Question: Count the number of objects in the diagram.
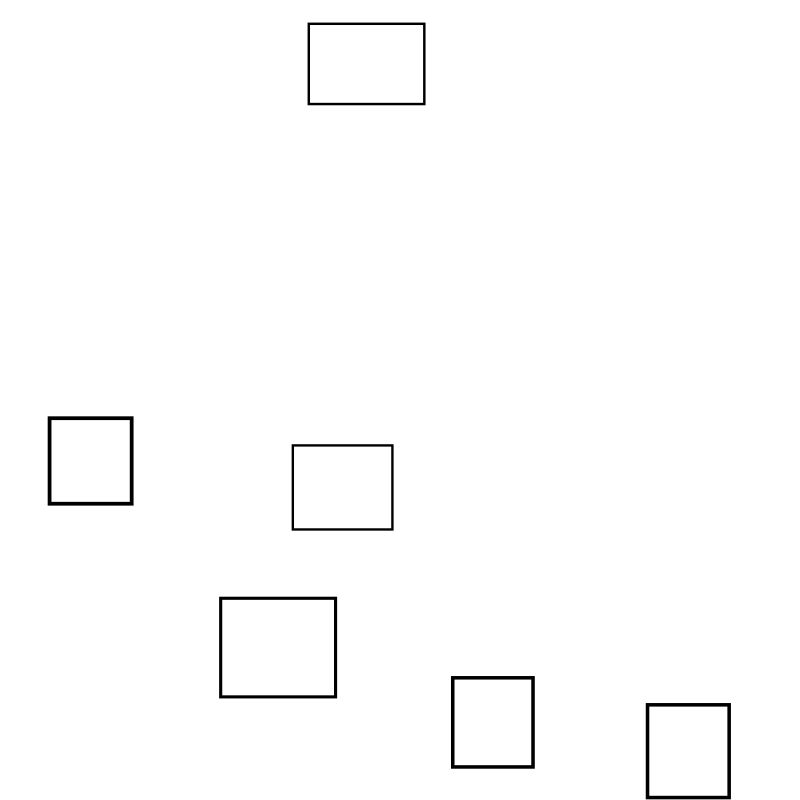
Answer: 6